Question: I want to get the sum per day by its specified date, show the sum and the tenant name on it. It should be like this. Does it have any possible way to construct it right??
'''
tenant_id tenant_name Total Amount
-----------------------------------
123 SAMPLE 37100
'''

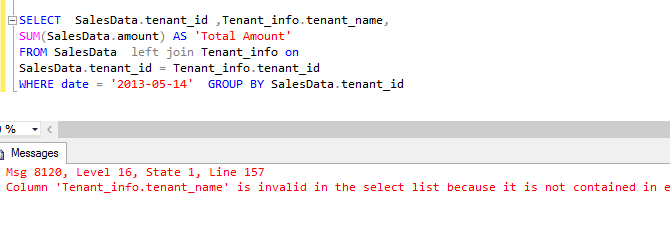
Answer: use both column in group by like below
'''
group by tenant_id ,tenant_name
'''
so your query will be
'''
select s.tenant_id ,i.tenant_name,
sum(s.amount) as total
from sales_data s left join
Tenant_info i
on s.tenant_id=i.tenant_id
group by s.tenant_id ,i.tenant_name
'''
Note: maximum db throwns error if you have not put the selection column in group by in times of using aggregate function